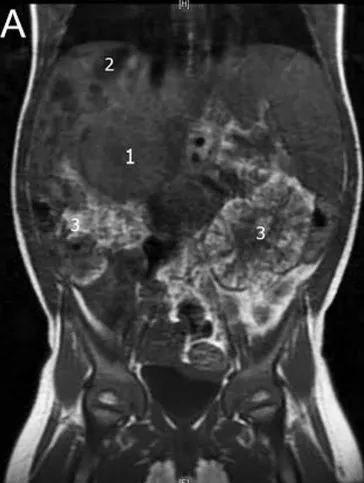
(A,B) Non-contrast MRI abdomen 1,4: hepatoblastoma (HB), 2: liver cysts, 3: enlarged polycystic and distorted kidneys, and 5: enlarged spleen. Lower panel: histological features of tumor and congenital hepatic fibrosis (CHF).
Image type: radiology (mri)